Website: crate-barrel
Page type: store-pickup
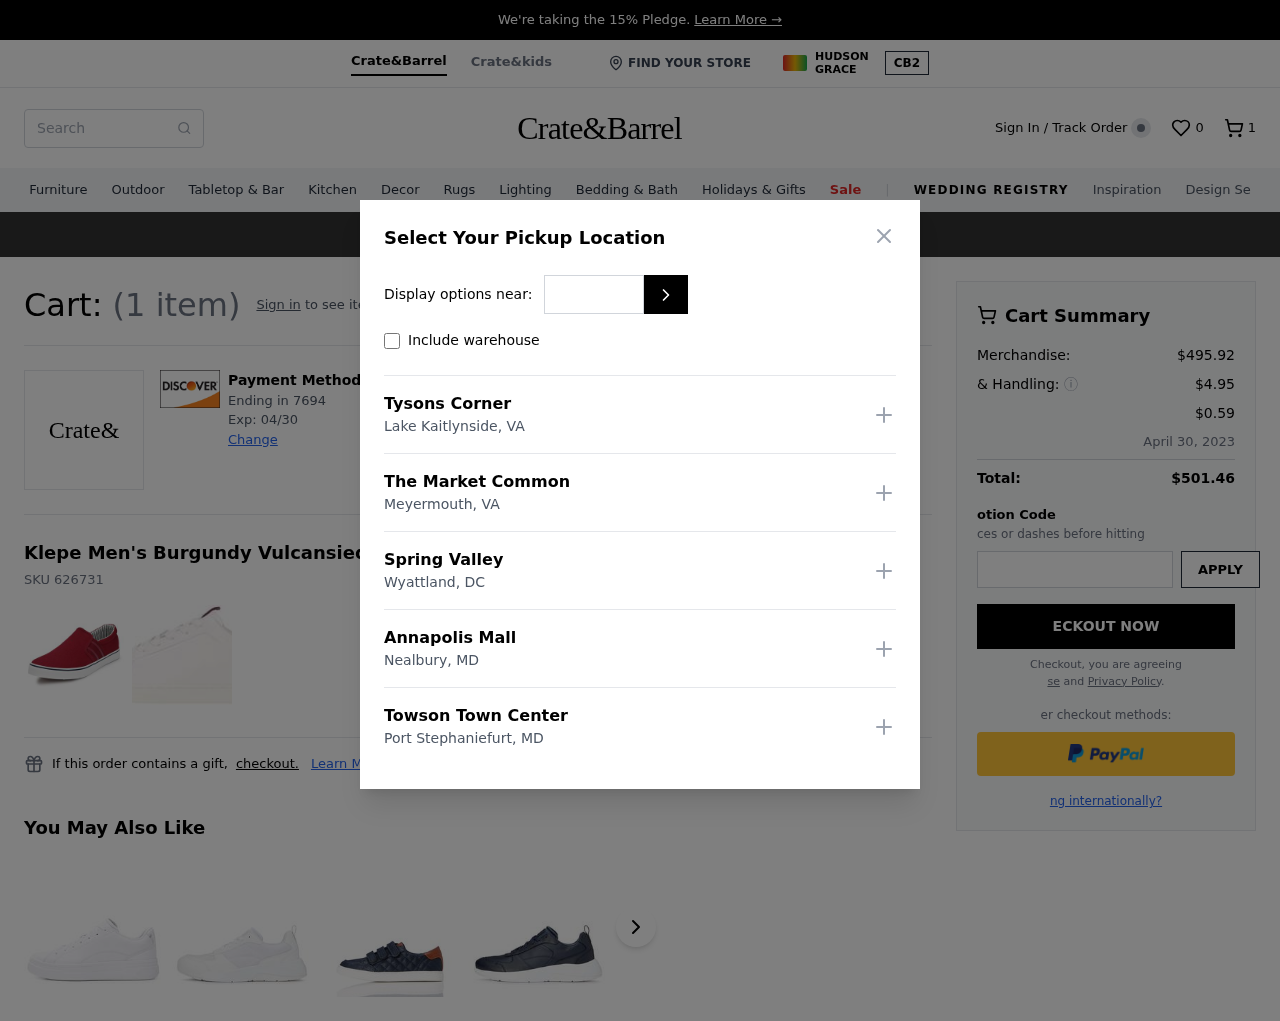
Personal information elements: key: PII_CARD_EXPIRY
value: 04/30
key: PII_CARD_LAST4
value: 7694
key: PII_LOCATION1_CITY
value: Lake Kaitlynside
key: PII_LOCATION1_NAME
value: Tysons Corner
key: PII_LOCATION1_STATE
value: VA
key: PII_LOCATION2_CITY
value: Meyermouth
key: PII_LOCATION2_NAME
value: The Market Common
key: PII_LOCATION2_STATE
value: VA
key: PII_LOCATION3_CITY
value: Wyattland
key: PII_LOCATION3_NAME
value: Spring Valley
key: PII_LOCATION3_STATE
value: DC
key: PII_LOCATION4_CITY
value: Nealbury
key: PII_LOCATION4_NAME
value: Annapolis Mall
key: PII_LOCATION4_STATE
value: MD
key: PII_LOCATION5_CITY
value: Port Stephaniefurt
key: PII_LOCATION5_NAME
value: Towson Town Center
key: PII_LOCATION5_STATE
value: MD
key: PII_POSTCODE
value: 04396
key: PII_GIFT_FIRSTNAME
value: Mark
Product elements: key: PRODUCT1_NAME
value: Klepe Men's Burgundy Vulcansied Canvas Sneakers-11 UK (45 EU) (12 US) (0704D/BUD)
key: PRODUCT1_SKU
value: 626731
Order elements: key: ORDER_NUM_ITEMS
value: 1
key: ORDER_NUM_ITEMS
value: (1 item)
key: ORDER_SUBTOTAL
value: $495.92
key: ORDER_SHIPPING_COST
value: $4.95
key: ORDER_SURCHARGE
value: $0.59
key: ORDER_DELIVERY_DATE
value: April 30, 2023
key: ORDER_TOTAL
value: $501.46
Search elements: key: HEADER_SEARCH
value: Search
Other elements: key: WISHLIST_NUM_ITEMS
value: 0